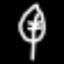
Label: leaf